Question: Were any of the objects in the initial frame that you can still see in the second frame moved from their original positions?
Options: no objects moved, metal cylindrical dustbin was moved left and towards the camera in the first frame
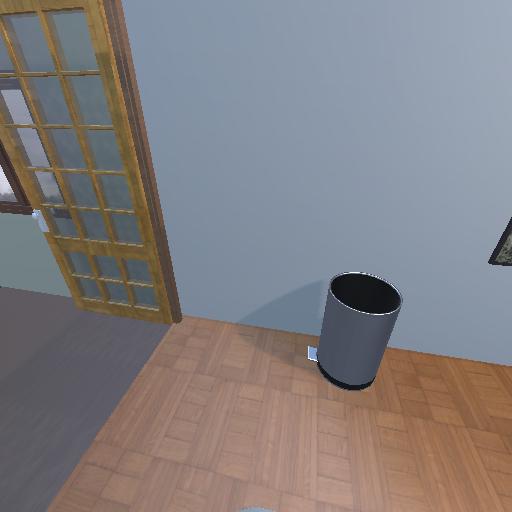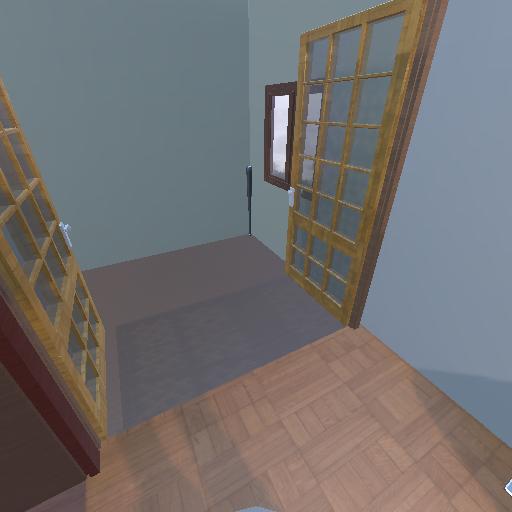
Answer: no objects moved